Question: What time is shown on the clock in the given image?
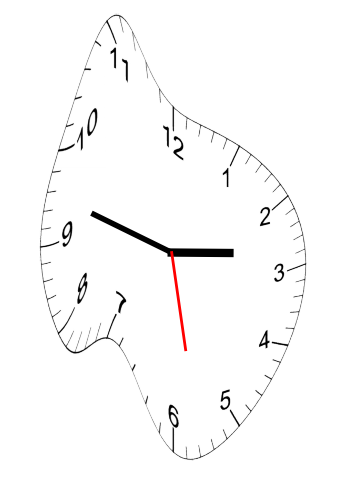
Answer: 02:47:28